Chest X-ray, PA view. Patient: 61 years old, sex M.
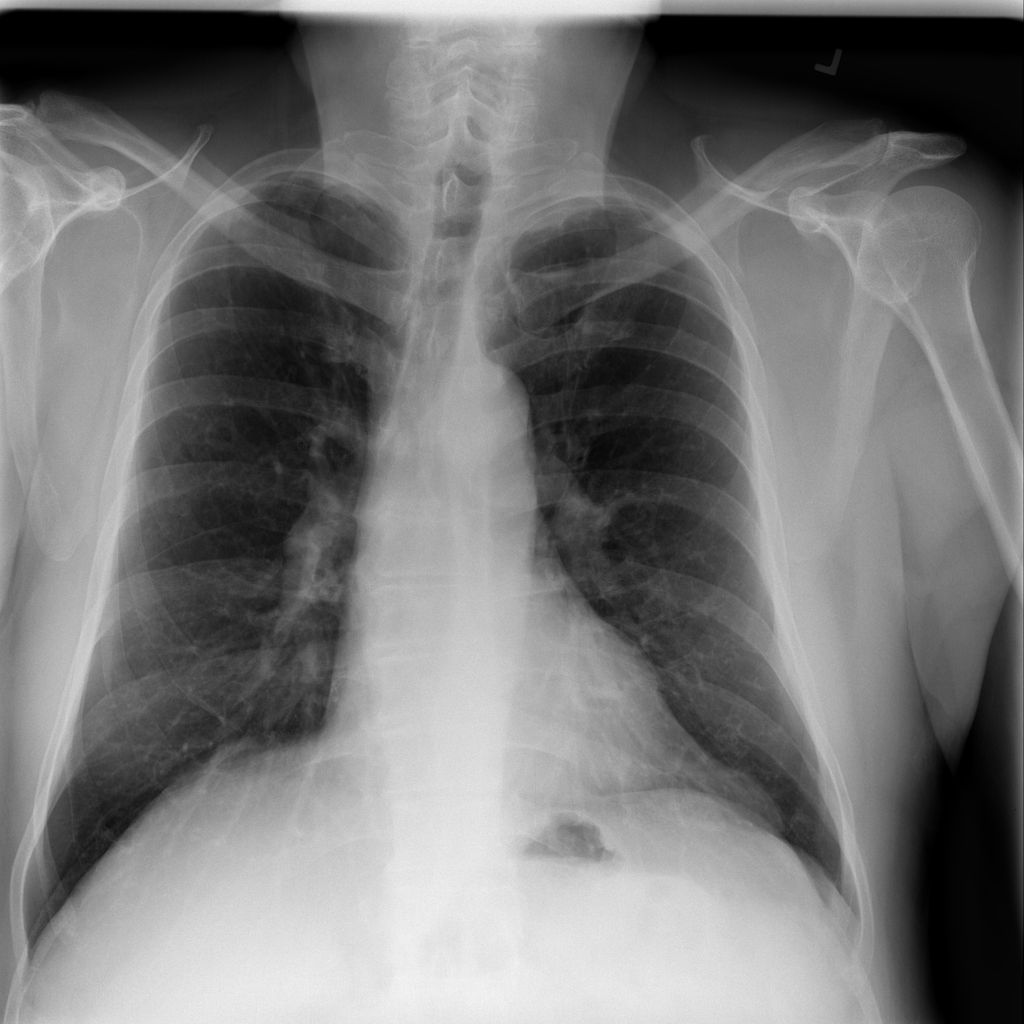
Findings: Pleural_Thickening